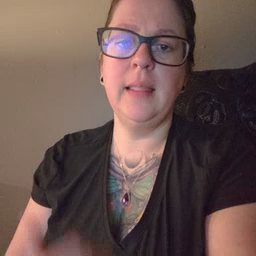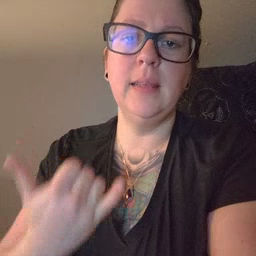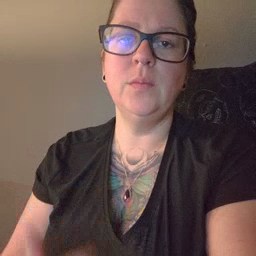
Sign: now